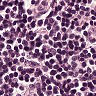
Metastatic tissue present: no